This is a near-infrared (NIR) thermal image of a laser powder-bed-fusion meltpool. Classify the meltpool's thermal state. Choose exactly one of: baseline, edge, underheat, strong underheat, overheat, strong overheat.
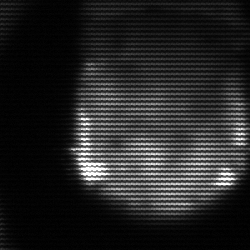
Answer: edge